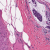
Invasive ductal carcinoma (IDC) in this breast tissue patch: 0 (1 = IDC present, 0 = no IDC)